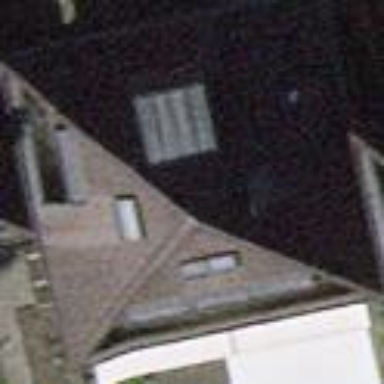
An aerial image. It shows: Terrace building.